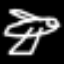
Label: airplane